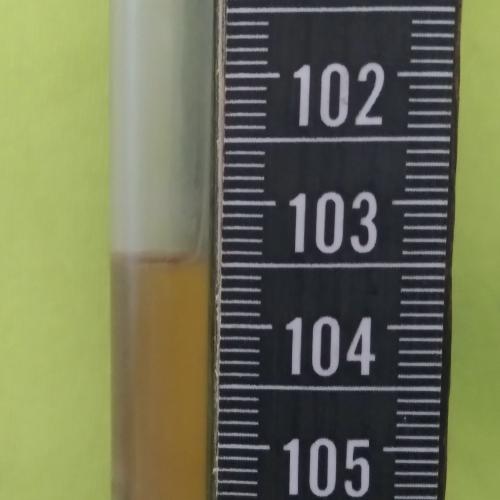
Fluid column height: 103.5 cm